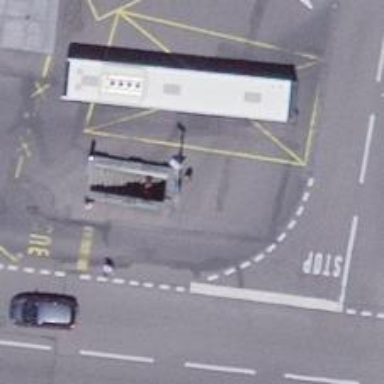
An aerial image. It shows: Footway tunnel.